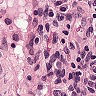
Metastatic tissue present: no